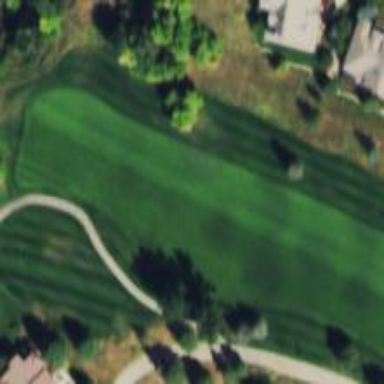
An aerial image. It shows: View of golf hole.